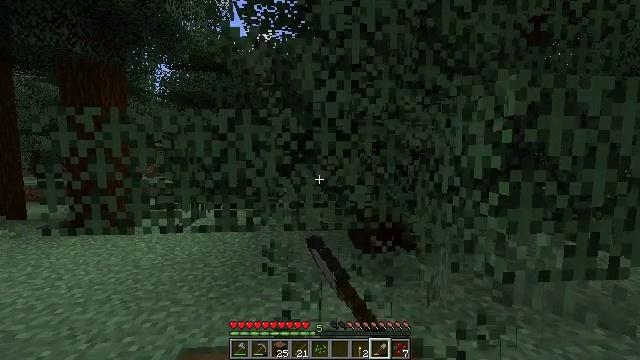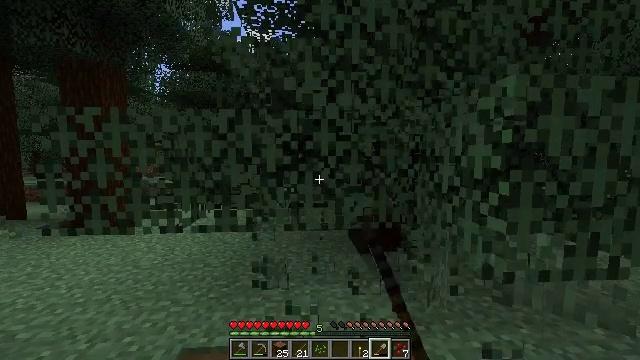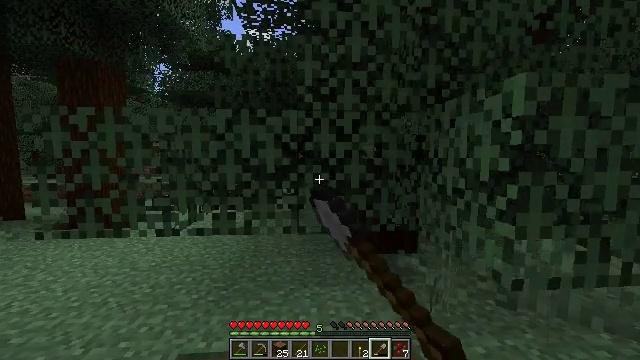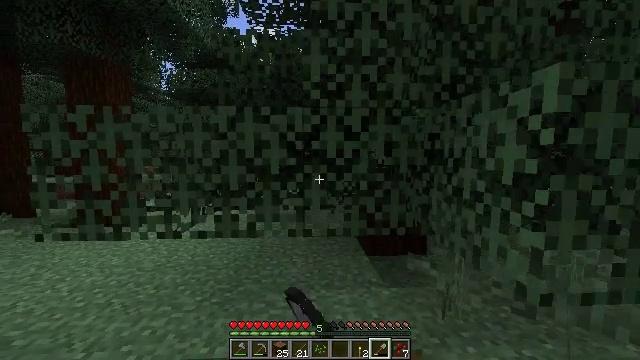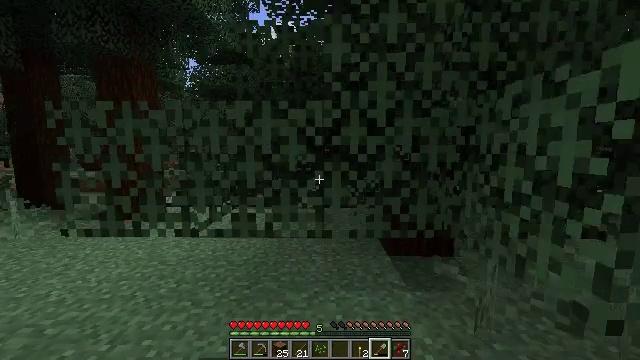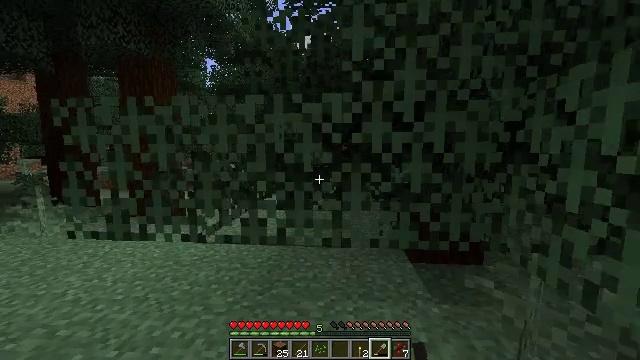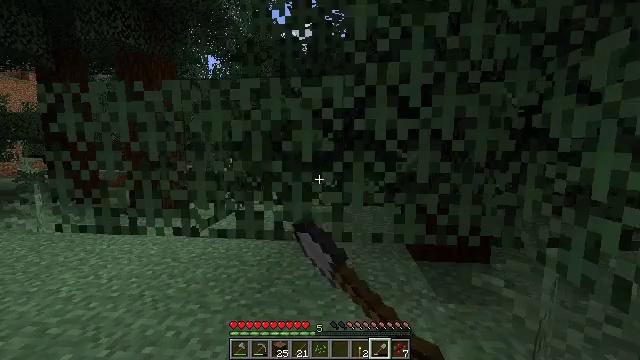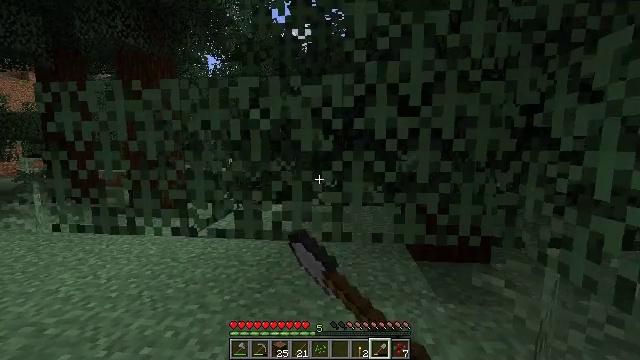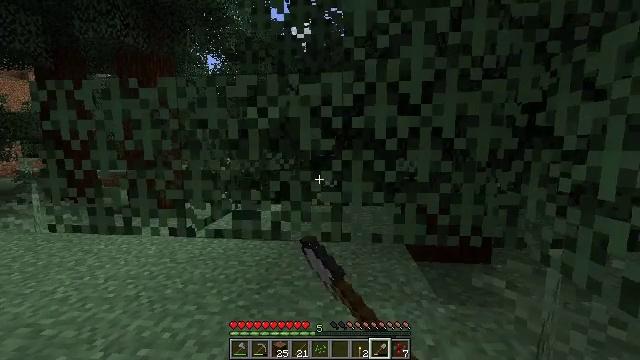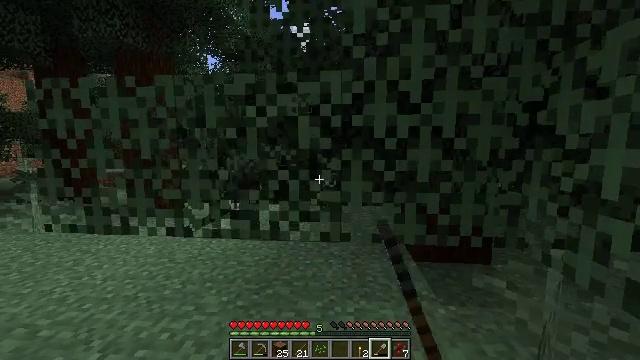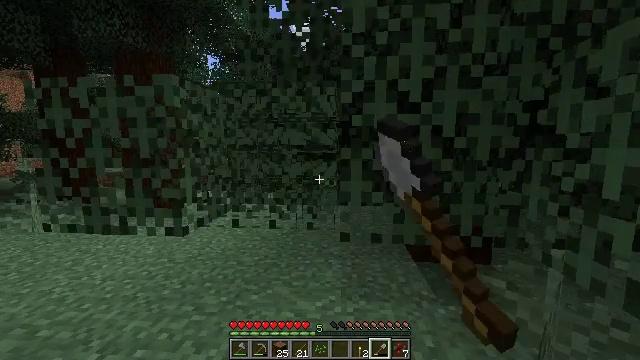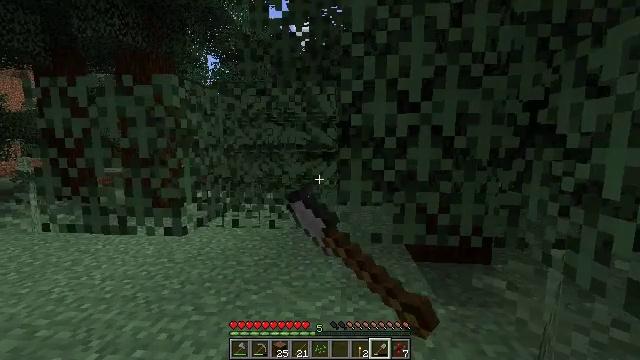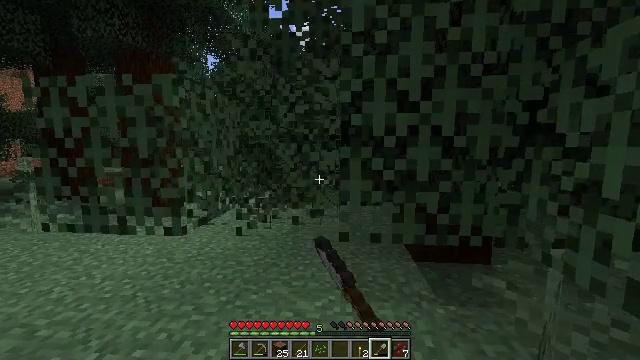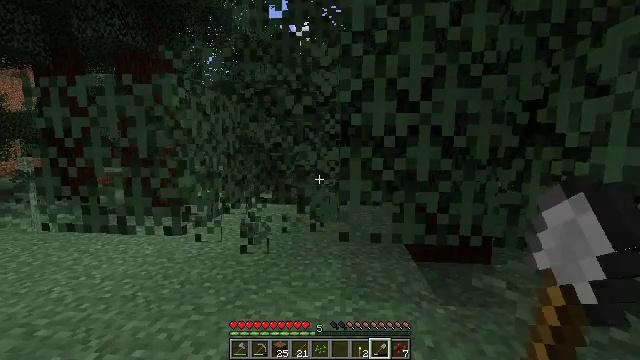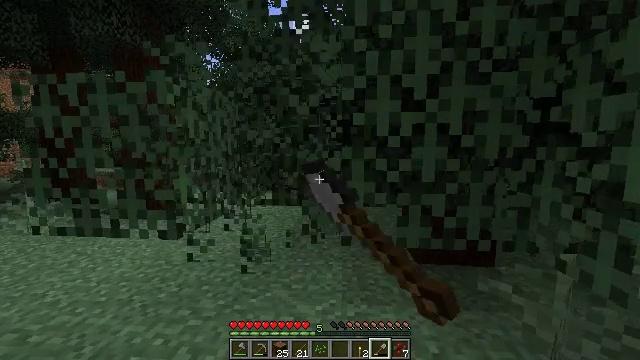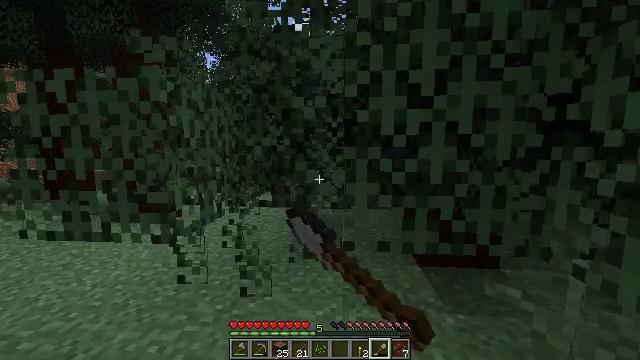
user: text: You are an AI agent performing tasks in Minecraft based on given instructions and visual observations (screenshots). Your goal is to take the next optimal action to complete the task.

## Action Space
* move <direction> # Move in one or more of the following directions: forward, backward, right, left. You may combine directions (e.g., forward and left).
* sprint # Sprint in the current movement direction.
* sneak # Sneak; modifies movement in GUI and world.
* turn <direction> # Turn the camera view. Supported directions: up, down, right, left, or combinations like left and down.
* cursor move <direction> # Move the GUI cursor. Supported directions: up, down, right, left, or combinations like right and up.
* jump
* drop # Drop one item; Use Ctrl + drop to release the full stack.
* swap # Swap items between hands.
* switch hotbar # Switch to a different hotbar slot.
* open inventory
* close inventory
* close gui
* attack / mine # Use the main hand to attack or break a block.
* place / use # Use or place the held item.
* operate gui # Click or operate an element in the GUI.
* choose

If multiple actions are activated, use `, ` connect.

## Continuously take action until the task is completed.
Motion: motion action
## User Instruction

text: Punch the spruce leaves to get saplings.
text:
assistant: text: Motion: attack / mine
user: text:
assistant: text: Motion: move forward, attack / mine
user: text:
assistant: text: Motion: move forward, turn left, attack / mine
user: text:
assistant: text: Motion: move forward, turn left and down, attack / mine
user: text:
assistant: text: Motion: turn left, attack / mine
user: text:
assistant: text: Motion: attack / mine
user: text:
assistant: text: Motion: attack / mine
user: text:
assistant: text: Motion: attack / mine
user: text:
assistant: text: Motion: attack / mine
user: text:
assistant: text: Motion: attack / mine
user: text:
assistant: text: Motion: attack / mine
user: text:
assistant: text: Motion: attack / mine
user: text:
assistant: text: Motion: attack / mine
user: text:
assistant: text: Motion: move forward, attack / mine
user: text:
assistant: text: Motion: move forward, attack / mine
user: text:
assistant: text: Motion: attack / mine
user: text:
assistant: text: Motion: turn right and down, attack / mine
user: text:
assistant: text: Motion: turn right, attack / mine
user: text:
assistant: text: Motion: turn right, attack / mine
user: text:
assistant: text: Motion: turn right, attack / mine
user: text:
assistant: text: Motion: attack / mine
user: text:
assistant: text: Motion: attack / mine
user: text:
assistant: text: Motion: attack / mine
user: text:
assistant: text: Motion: attack / mine
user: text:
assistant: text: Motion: attack / mine
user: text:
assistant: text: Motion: no_op
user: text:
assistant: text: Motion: no_op
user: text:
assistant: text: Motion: no_op
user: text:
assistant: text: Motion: turn right
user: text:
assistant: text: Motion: no_op